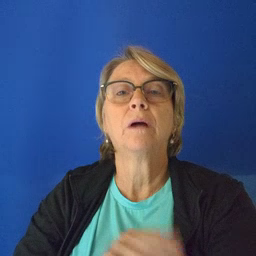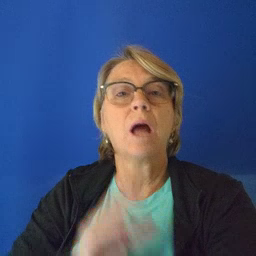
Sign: talk